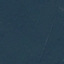
Land use / land cover: Forest